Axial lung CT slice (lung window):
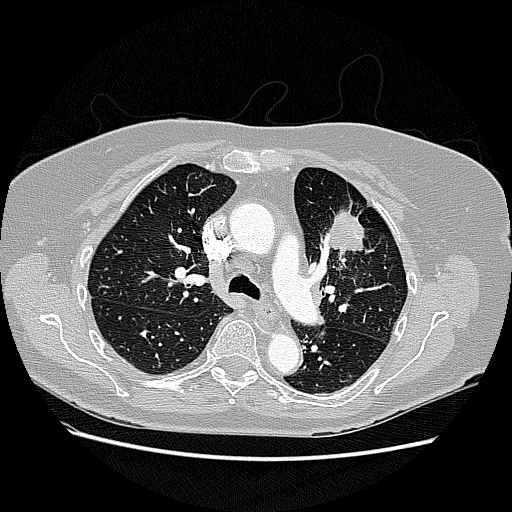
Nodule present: no